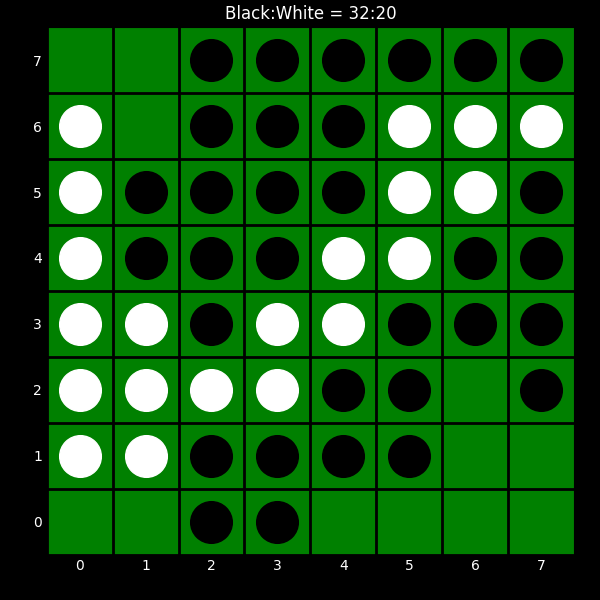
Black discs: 32
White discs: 20